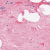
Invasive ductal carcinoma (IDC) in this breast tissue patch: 0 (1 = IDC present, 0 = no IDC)